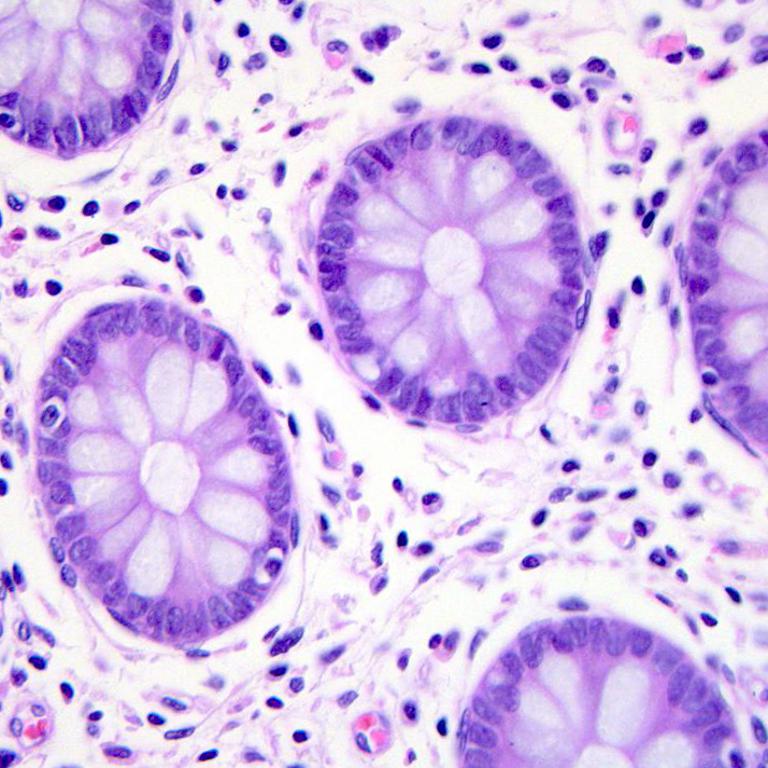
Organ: colon
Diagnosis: benign